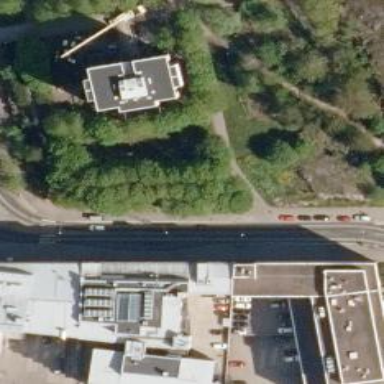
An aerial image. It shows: Footway.